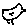
Label: bird